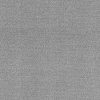
Atmospheric dust classification: dusty